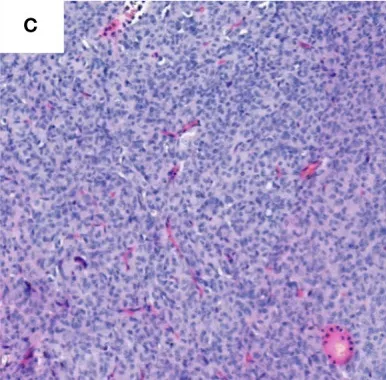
Sellar magnetic resonance imaging (MRI) performed in April 2019 and histological analysis of the pituitary adenoma. (C, D) hematoxylin and eosin staining of the ACTH-secreting pituitary adenoma with: fragmented parts of a good differentiated epithelial tumor; cells present with medium size and oval nuclei (with an interspersed chromatin structure); occasional detection of nucleoli; no evidence of high mitotic activity; cytoplasm predominantly chromophobe.
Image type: pathology (h&e)